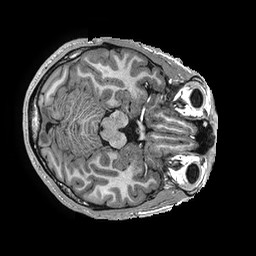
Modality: T1w
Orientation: axial
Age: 27
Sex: male
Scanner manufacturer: ge
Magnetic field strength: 3 T
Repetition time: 0.006952 s
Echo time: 0.00292 s